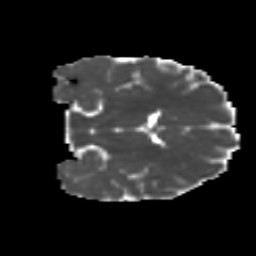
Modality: MD
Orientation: coronal
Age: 16
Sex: male
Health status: ill
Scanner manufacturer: ge
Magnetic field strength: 3 T
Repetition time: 6.752 s
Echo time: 0.079 s